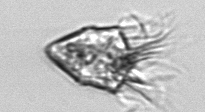
Label: Strombidium_inclinatum